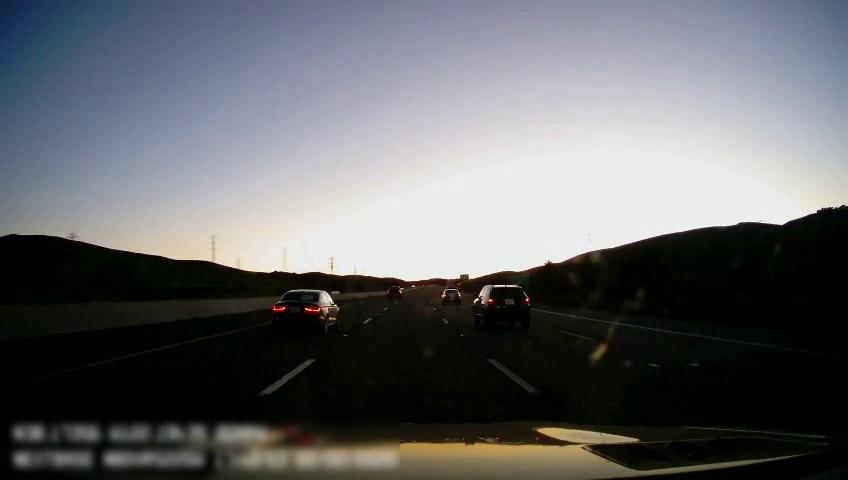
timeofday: Day
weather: Sunny
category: Drivable Space
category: Vehicles | Truck
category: Vehicles | Car
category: Vehicles | Truck
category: Vehicles | Car
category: Vehicles | SUV
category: Vehicles | SUV
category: Lanes | Alternate Lane
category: Lanes | Current Lane
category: Lanes | Current Lane
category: Lanes | Alternate Lane
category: Lanes | Alternate Lane
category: Traffic | Signs